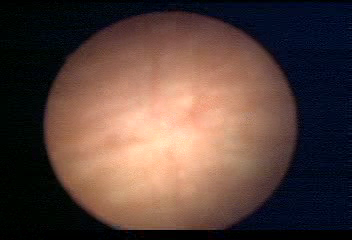
Modality: WLC
Class: Normal mucosa
Bladder cancer association: No